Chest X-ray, PA view. Patient: 46 years old, sex F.
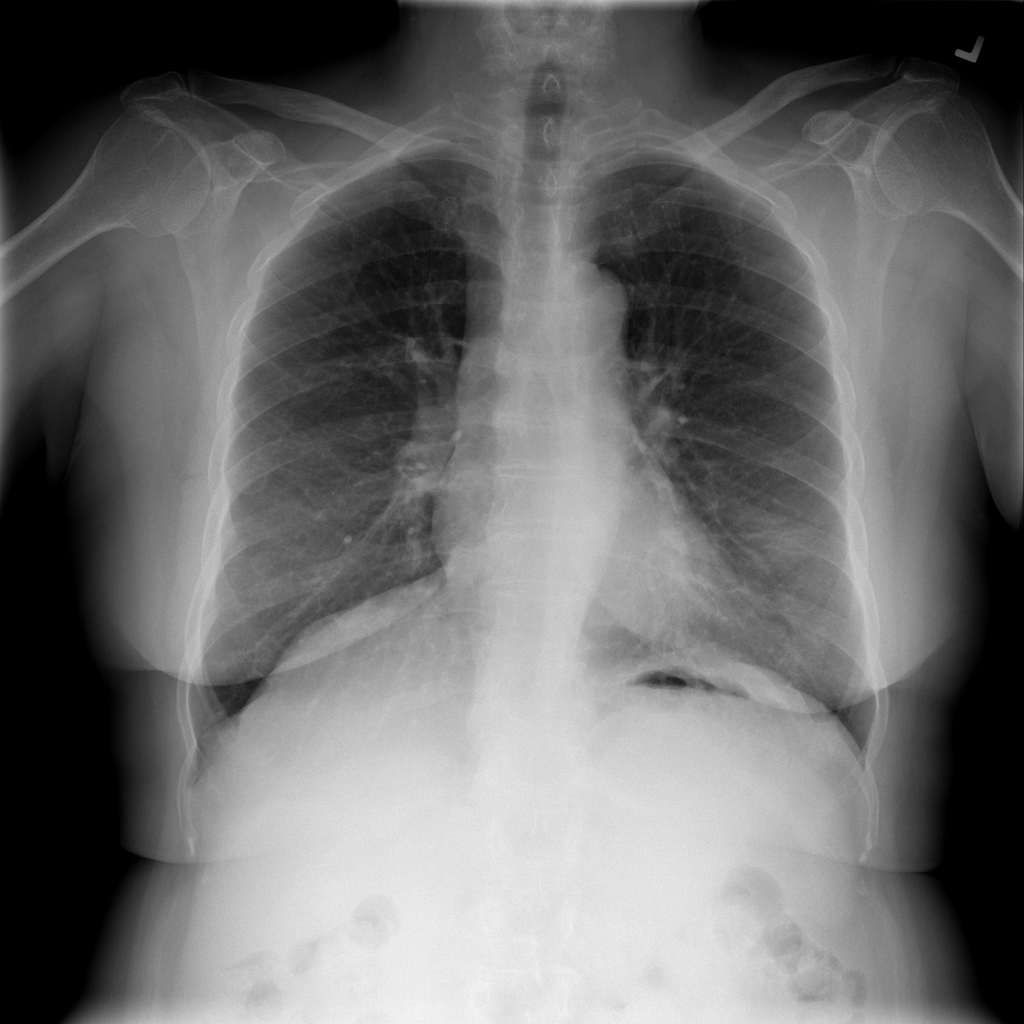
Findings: Infiltration